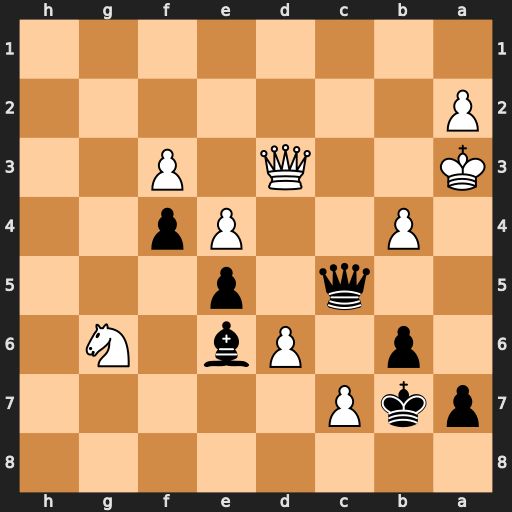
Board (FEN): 8/pkP5/1p1Pb1N1/2q1p3/1P2Pp2/K2Q1P2/P7/8
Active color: b
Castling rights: -
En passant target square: -
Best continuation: Qc1+ Ka4 Qb2 c8=Q+ Kxc8 d7+ Bxd7+